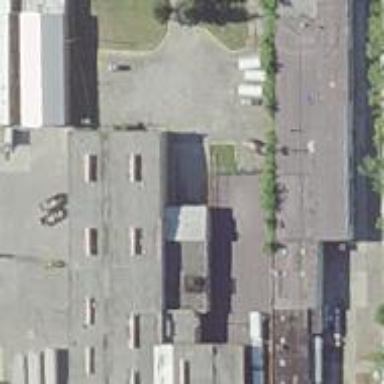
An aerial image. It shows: Industrial area.